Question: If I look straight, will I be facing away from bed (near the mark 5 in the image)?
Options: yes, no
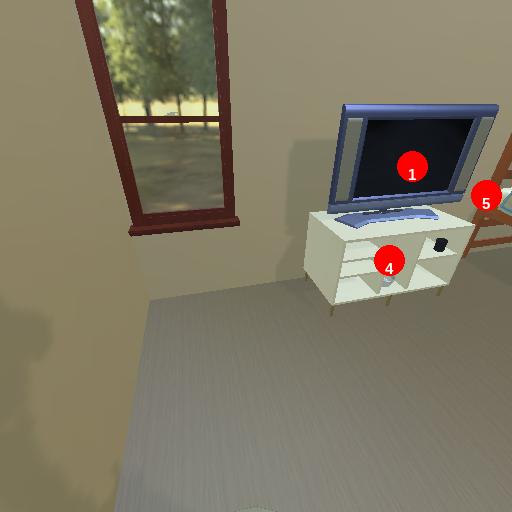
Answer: yes